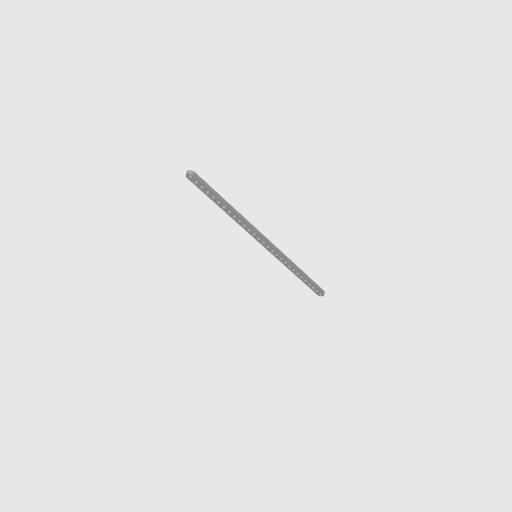
Part: FlatBeam29H